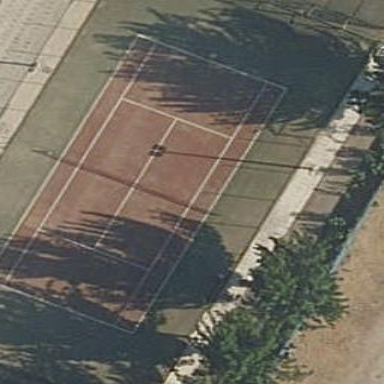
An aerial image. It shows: Tennis court on pitch.